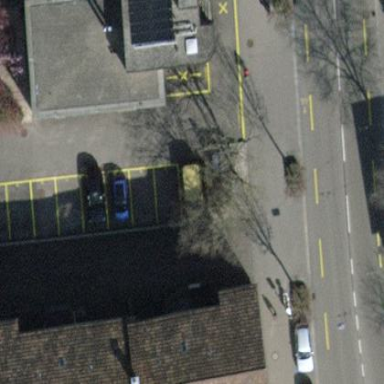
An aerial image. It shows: Parking area with surface.